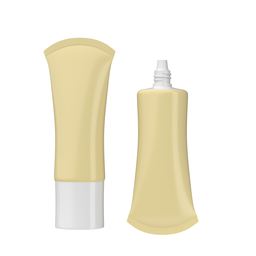
Label: tools